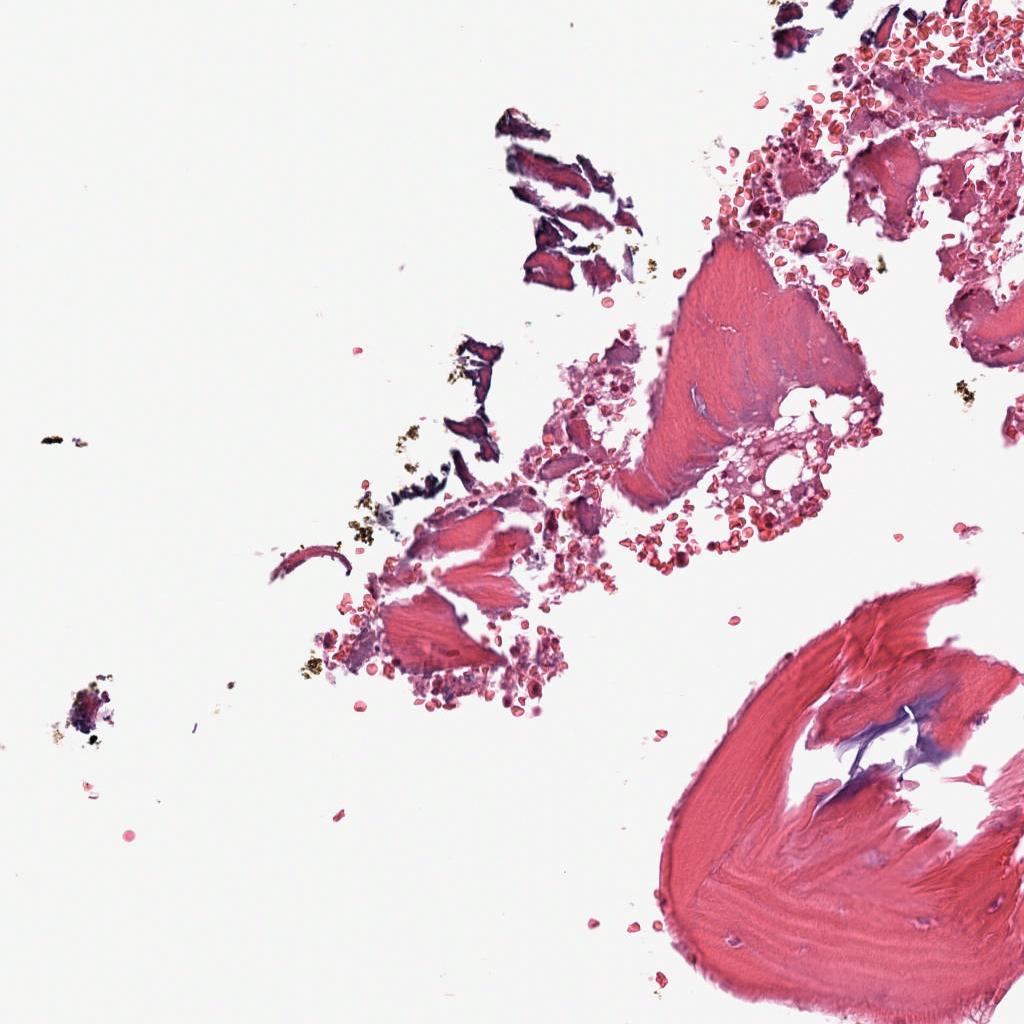
Label: Non-Tumor